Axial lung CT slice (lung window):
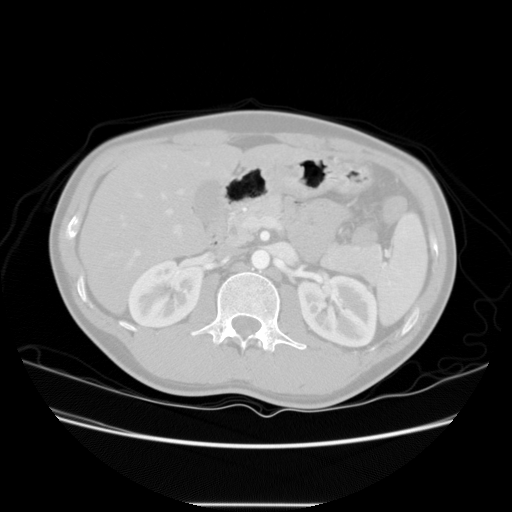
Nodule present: no